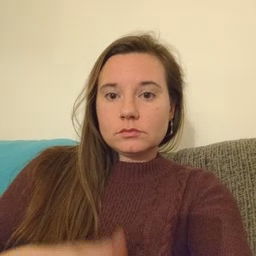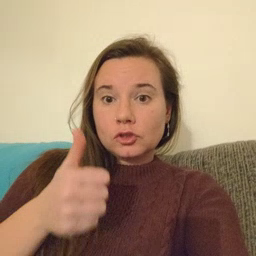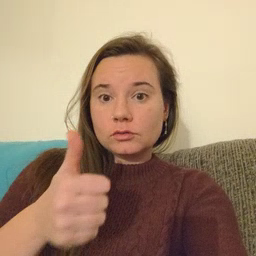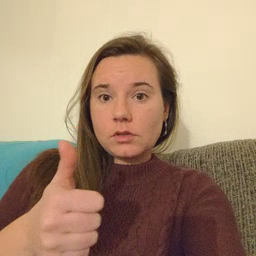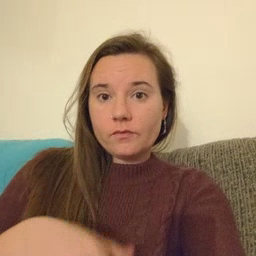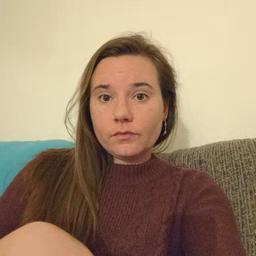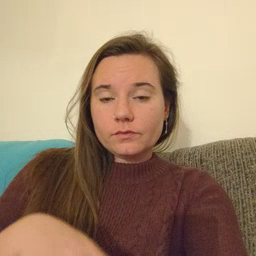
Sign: yourself